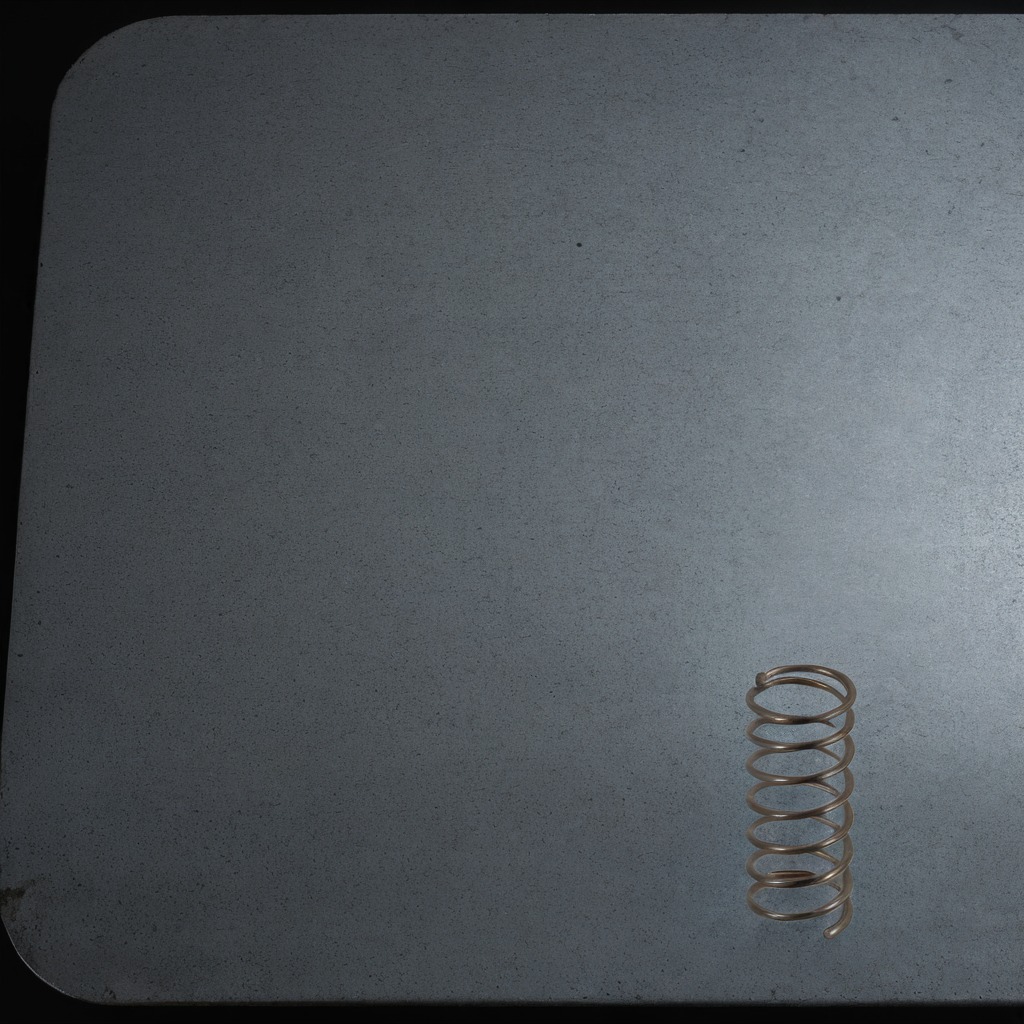
A coiled metal spring is lying on a clean granite table inside a workshop at night.